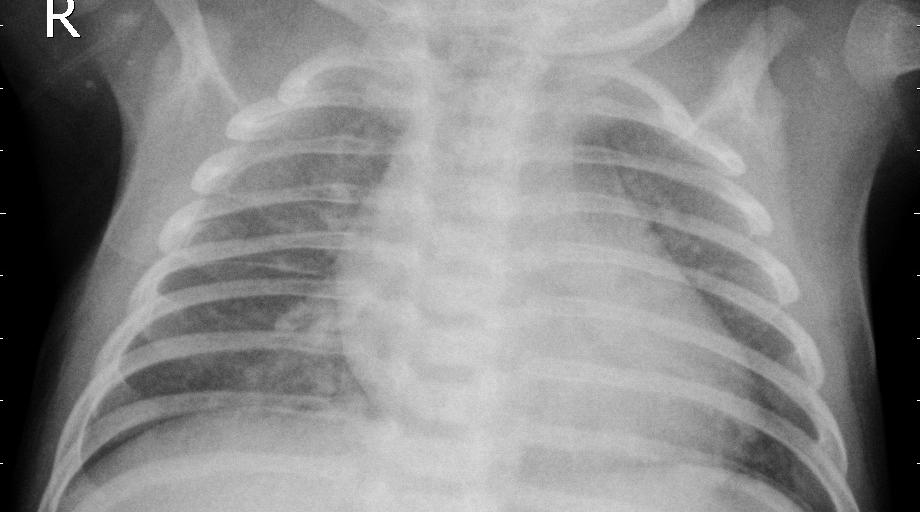
Diagnosis: PNEUMONIA